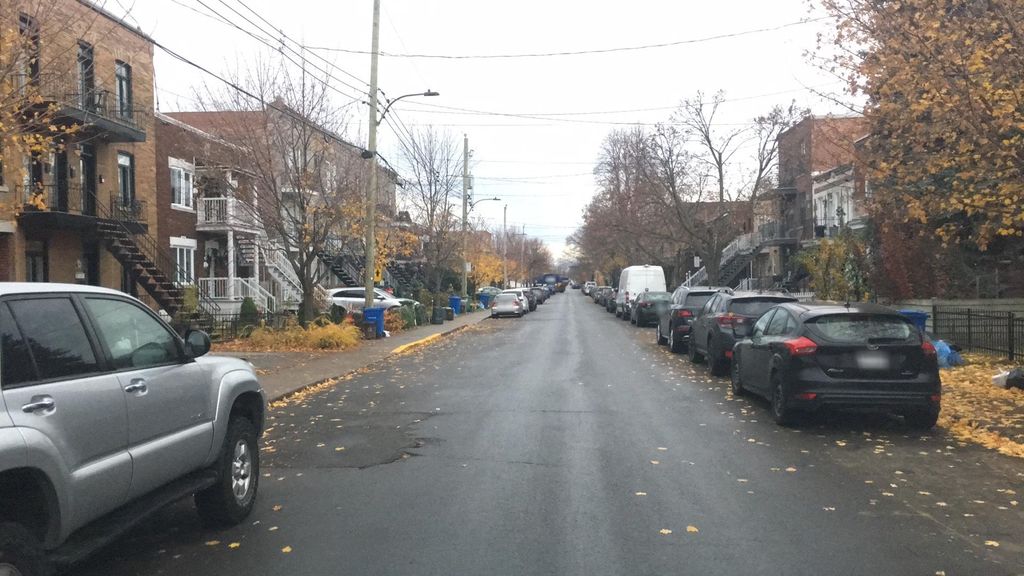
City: montreal